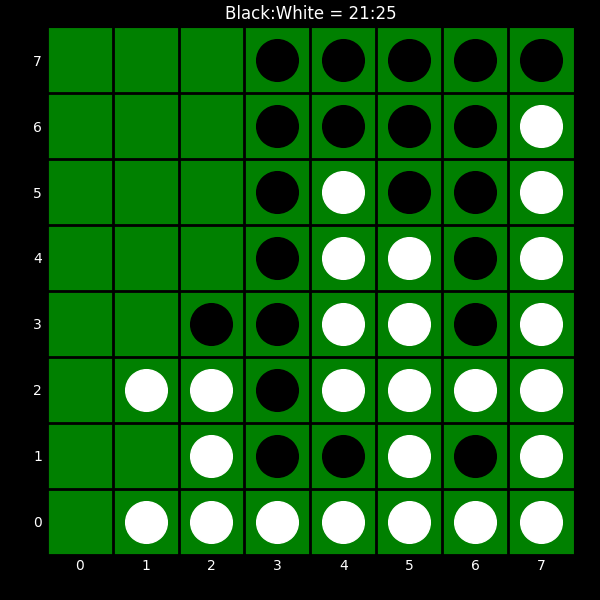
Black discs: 21
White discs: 25